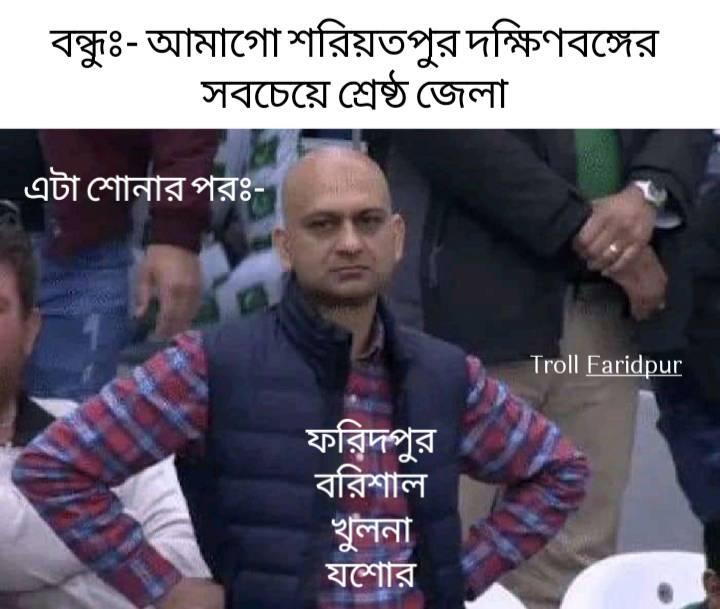
Caption: বন্ধুঃ- আমাগো শরিয়তপুর দক্ষিণবঙ্গের সবচেয়ে শ্রেষ্ঠ জেলা    এটা শোনার পরঃ-      ফরিদপুর     বরিশাল    খুলনা    যশোর
Label: non-hate